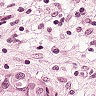
Metastatic tissue present: yes